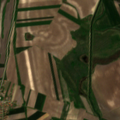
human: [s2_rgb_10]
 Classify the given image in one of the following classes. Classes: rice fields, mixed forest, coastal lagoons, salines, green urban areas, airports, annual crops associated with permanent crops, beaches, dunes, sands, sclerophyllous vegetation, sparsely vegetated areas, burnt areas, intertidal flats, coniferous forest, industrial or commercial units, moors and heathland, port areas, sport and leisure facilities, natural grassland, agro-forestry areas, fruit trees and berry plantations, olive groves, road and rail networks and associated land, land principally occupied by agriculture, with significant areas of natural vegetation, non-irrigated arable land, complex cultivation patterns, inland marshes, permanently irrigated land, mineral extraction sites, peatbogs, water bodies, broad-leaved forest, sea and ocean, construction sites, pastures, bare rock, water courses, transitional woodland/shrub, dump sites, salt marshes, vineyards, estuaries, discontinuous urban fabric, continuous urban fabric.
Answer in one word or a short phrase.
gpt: discontinuous urban fabric, non-irrigated arable land, pastures